Question: I implemented Bootstrap 5's Navbar into Wordpress. When the screen size is smaller, the button appears and is aligned on the horizontal axis with the H2 navbar-brand. However, when the screen is larger and the menu expands, the items appear "lower" than navbar-brand.
I can't figure out how to get the expanded menu to align with navbar-brand without breaking something else. Would appreciate any help.

Header.php HTML
'''
<nav class="navbar navbar-expand-lg navbar-light">
<div class="container-fluid">
<div class="row d-flex align-item-center justify-content-between">
<div class="col ">
<div class="dropdown-container">
<button class="navbar-toggler" type="button" data-bs-toggle="collapse" data-bs-target="#navbarSupportedContent" aria-controls="navbarSupportedContent" aria-expanded="false" aria-label="Toggle navigation">
<span class="navbar-toggler-icon"></span>
</button>
<div class="collapse navbar-collapse" id="navbarSupportedContent">
<div class="site-menu dropdown-primary">
<ul id="primary-menu" class="navbar-nav">
<li class="menu-item menu-item-type-post_type menu-item-object-page menu-item-home current-menu-item page_item page-item-14 current_page_item menu-item-16"><a href="https://example.com/" aria-current="page">Test</a></li>
<li class="menu-item menu-item-type-post_type menu-item-object-page menu-item-18"><a href="https://example.com/checkout/">Checkout</a></li>
<li class="menu-item menu-item-type-post_type menu-item-object-page menu-item-20"><a href="https://example.com/sample-page/">Sample</a></li>
<li class="menu-item menu-item-type-post_type menu-item-object-page menu-item-21"><a href="https://example.com/shop/">Shop</a></li>
<li class="menu-item menu-item-type-post_type menu-item-object-page menu-item-26"><a href="https://example.com/aboot-us/">Aboot Us</a></li>
</ul>
</div>
<!-- other nav ul lists -->
</div>
</div>
</div>
<div class="col">
<a class="navbar-brand" href="https://www.example.com"><h2>Online Shop</h2></a>
</div>
</div>
</div>
</nav>
'''
CSS
'''
header .navbar-brand h2 {
color: white;
padding: 1rem 0;
}
#primary-menu li a {
display: block;
padding: 0.25rem 1rem;
color: rgb(176, 252, 153);
font-size: 1rem;
font-weight: bold;
white-space: nowrap;
}
.dropdown-container {
position: relative;
}
.dropdown-primary {
position: absolute;
top: 100%; /* Bottom of button */
left: 0;
margin-right: -100px;
}
'''
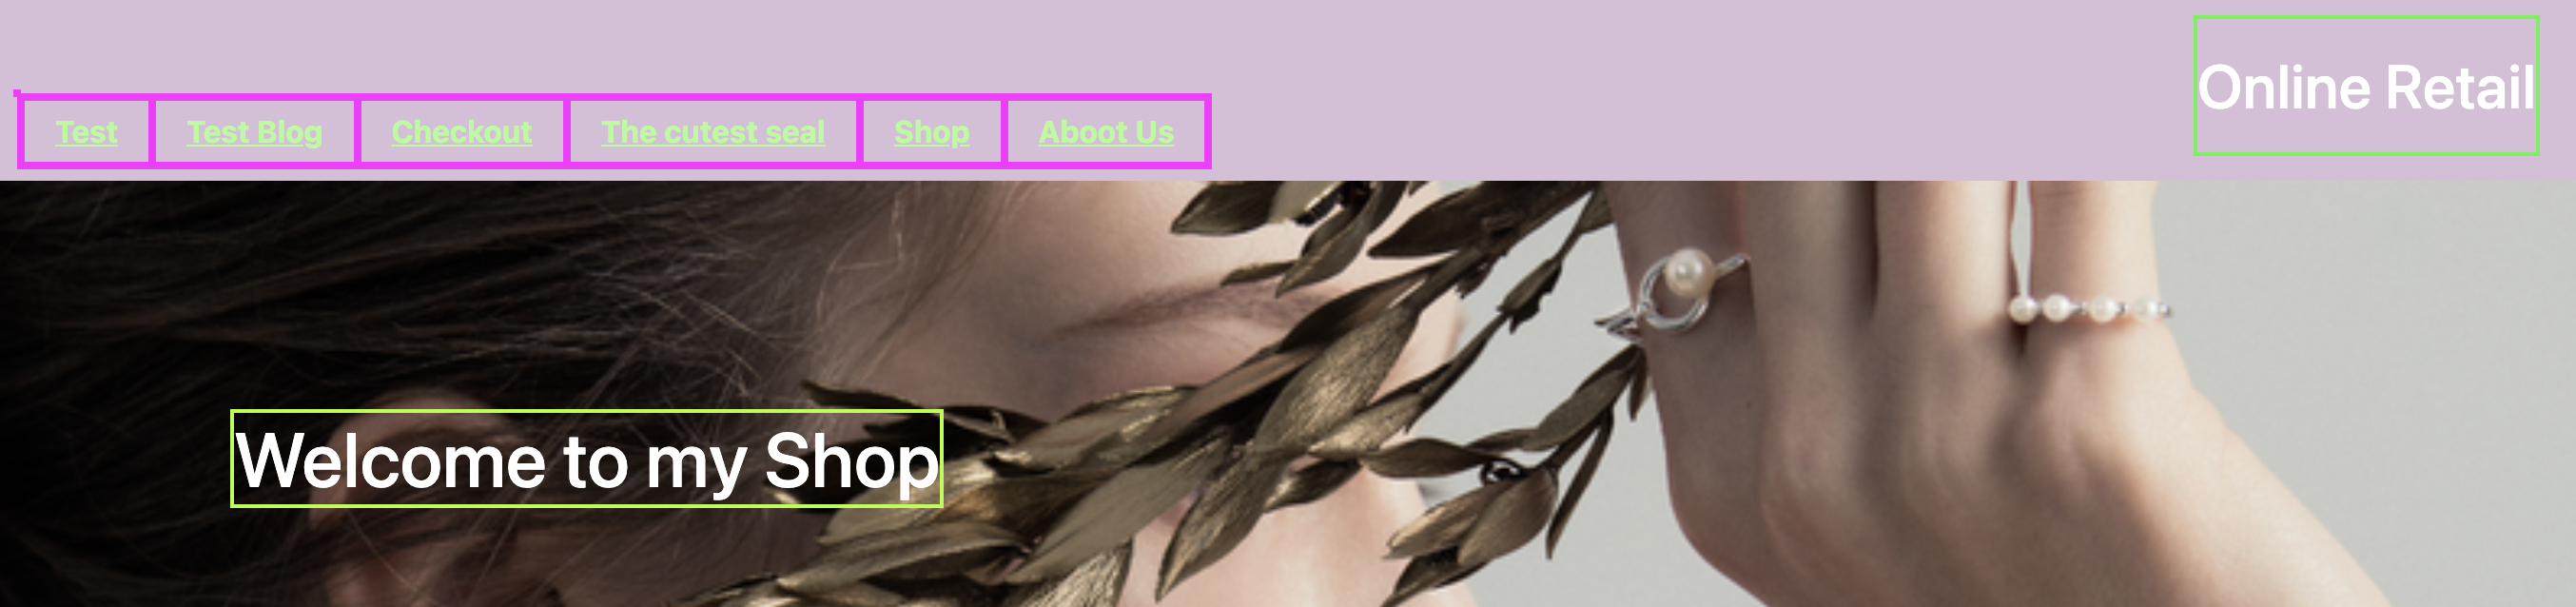
Answer: Your navbar was quite different from the Bootstrap-5 standard. You had a row and some columns in your navbar, which aren't really needed. The navbar collapse function does the job of changing the layout for smaller screens. And you had a class, 'dropdown-container,' that was putting your navigation links below your navbar, so I removed that. Also, you had a dropdown-container div that I wasn't sure was for, so I removed it.
Bootstrap's navbar is very powerful, but is easily broken, so it's best to not change too much at one time.
With the code you have, there's no indication for the current page.
## Updated to have the small-screen menu items on the right (under the hamburger button)
If you want the menu items to be on the right side of the screen for small screens, you can add 'text-end' to each item. That will cause the items to line up on the right in the collapsing menu, but it'll have no impact on the links for larger displays.
'''
<link href="https://cdn.jsdelivr.net/npm/bootstrap@5.0.0-beta3/dist/css/bootstrap.min.css" rel="stylesheet"/>
<script src="https://cdn.jsdelivr.net/npm/@popperjs/core@2.9.1/dist/umd/popper.min.js"></script>
<script src="https://cdn.jsdelivr.net/npm/bootstrap@5.0.0-beta3/dist/js/bootstrap.min.js"></script>
<style>
header .navbar-brand h2 {
color: white;
padding: 1rem 0;
}
#primary-menu li a {
display: block;
padding: 0.25rem 1rem;
color: rgb(176, 252, 153);
font-size: 1rem;
font-weight: bold;
white-space: nowrap;
}
.navbar-brand {
font-size: 2rem;
}
</style>
<nav class="navbar navbar-expand-md navbar-light">
<div class="container-fluid">
<a class="navbar-brand" href="#">Online Shop</a>
<button class="navbar-toggler" type="button" data-bs-toggle="collapse" data-bs-target="#navbarSupportedContent" aria-controls="navbarSupportedContent" aria-expanded="false" aria-label="Toggle navigation">
<span class="navbar-toggler-icon"></span>
</button>
<div class="collapse navbar-collapse" id="navbarSupportedContent">
<ul id="primary-menu" class="navbar-nav">
<li class="menu-item menu-item-type-post_type menu-item-object-page menu-item-home current-menu-item page_item page-item-14 current_page_item menu-item-16 text-end"><a href="https://example.com/" aria-current="page">Test</a></li>
<li class="menu-item menu-item-type-post_type menu-item-object-page menu-item-18 text-end"><a href="https://example.com/checkout/">Checkout</a></li>
<li class="menu-item menu-item-type-post_type menu-item-object-page menu-item-20 text-end"><a href="https://example.com/sample-page/">Sample</a></li>
<li class="menu-item menu-item-type-post_type menu-item-object-page menu-item-21 text-end"><a href="https://example.com/shop/">Shop</a></li>
<li class="menu-item menu-item-type-post_type menu-item-object-page menu-item-26 text-end"><a href="https://example.com/aboot-us/">About Us</a></li>
</ul>
<!-- other nav ul lists -->
</div>
</div>
</nav>
'''